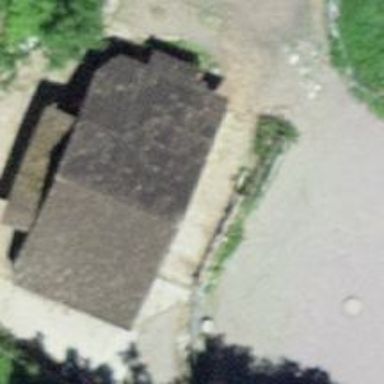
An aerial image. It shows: Rural barn.